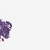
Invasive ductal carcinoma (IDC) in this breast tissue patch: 0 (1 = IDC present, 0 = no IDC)